Question: I need help with this problem that I was given at my school. The problem is writen in Serbian, I'll try my best to translate it.
> Write a program that enters n elements of a one-dimensional array and then displays their ordinal number, index and value (see test example)
The test example is in Serbian as well, but I think you can guess what do you need to do. Here is what I tried to do:
'''
#include <stdio.h>
#include <stdlib.h>
int main()
{
int n,i,clan,broj=0,b,a;
a=1;
printf("Unesi broj elementa niza:
");
scanf("%d", &n);
for (i=1;i<=n;i++)
{
printf("Unesi %d clan niza:
", i);
printf("a[%d]=", broj);
broj++;
scanf("%d", &clan);
}
for (b=1;b<=n;b++)
{
printf("%d. clan niza je a[%d]=%d
", a, b, clan);
a++;
}
return 0;
}
'''
Everything works fine except that "clan" will only show as the latest entered number.
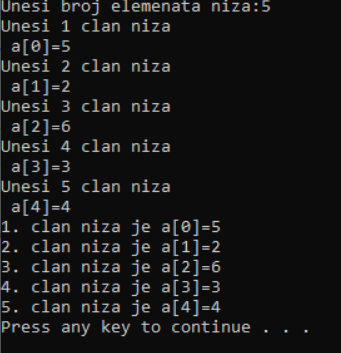
Answer: Use an array.
The variable 'clan' is not able to contain more than one 'int' value at a time, however, the array variable 'int clan<URL>:
'''
int main(void)
{
int n,i,broj=0,b,a;//remove clan
a=1;
printf("Unesi broj elementa niza:
");
if(scanf("%d", &n) == 1)//test for success here, exit if fail
{
int clan[n];//use user input value to help create array of clan
for (i=0;i<n;i++)//array index is from 0 to n-1
{
printf("Unesi %d clan niza:
", i);
printf("a[%d]=", broj);
broj++;
scanf("%d", &clan[i]);//modify to populate 1 element of clan array
}
for (b=0;b<n;b++)
{
printf("%d. clan niza je a[%d]=%d
", a, b, clan[i]);//modify to oupput 1 element of clan array
a++;
}
}
else
{
printf("scanf() call failed. Exiting.");
}
return 0;
}
'''